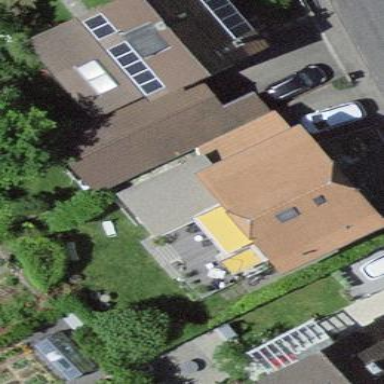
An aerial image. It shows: Detached building with half-hipped roof shape.